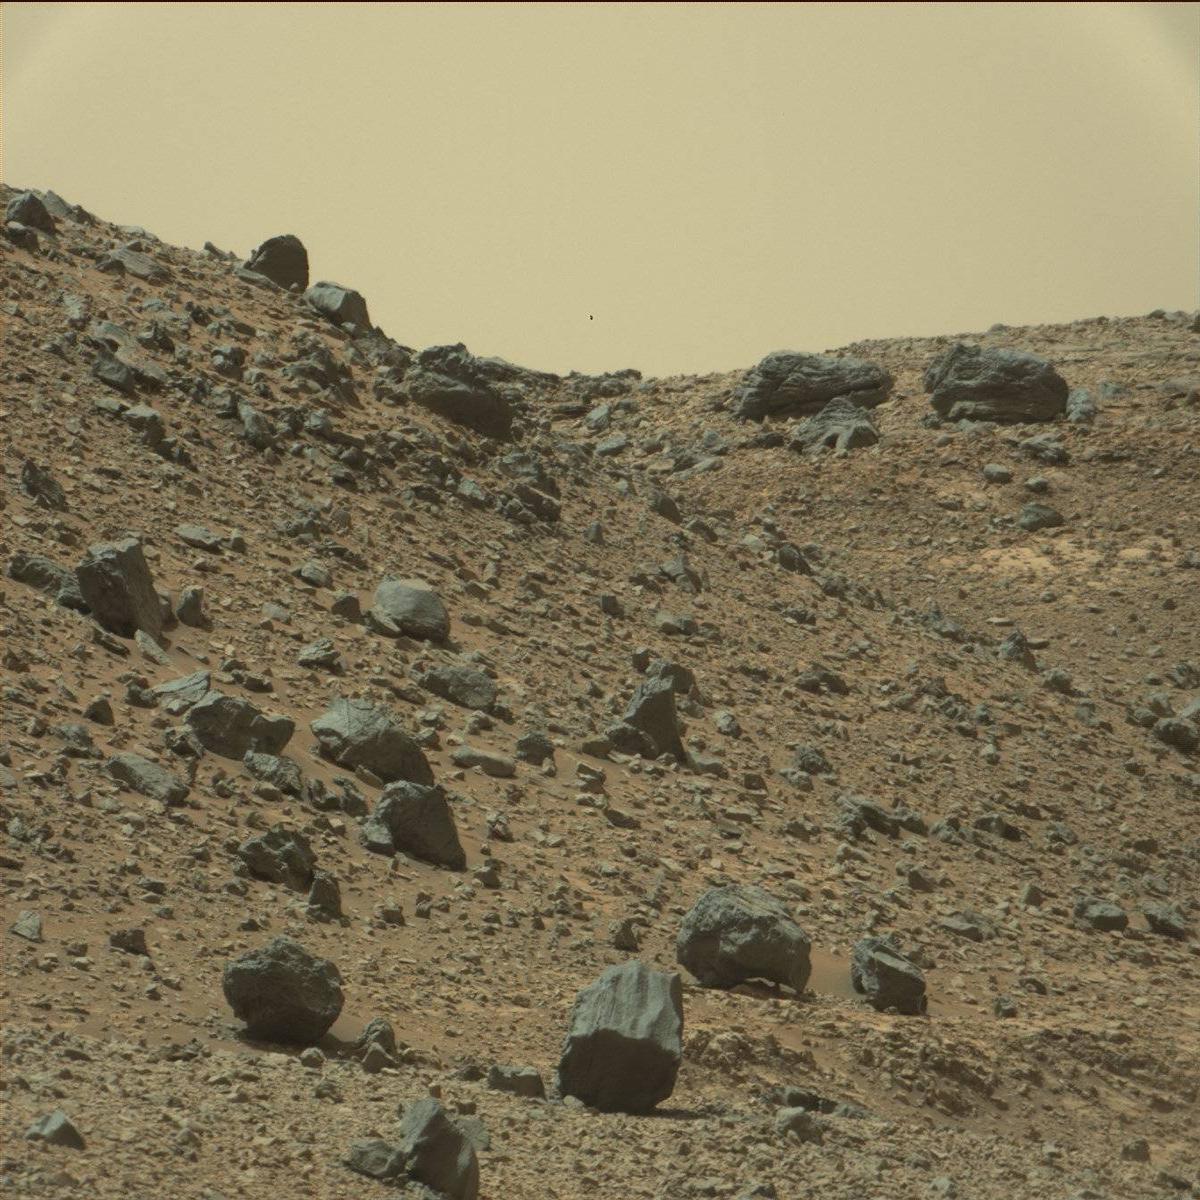
Terrain classes present: Bedrock, Rock, Sand / Soil, Sky